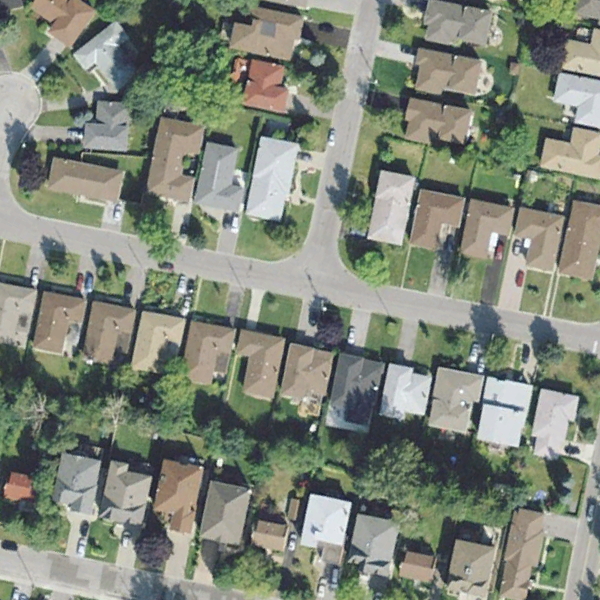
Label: DenseResidential